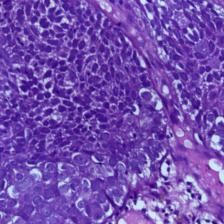
Diagnosis: OSCC